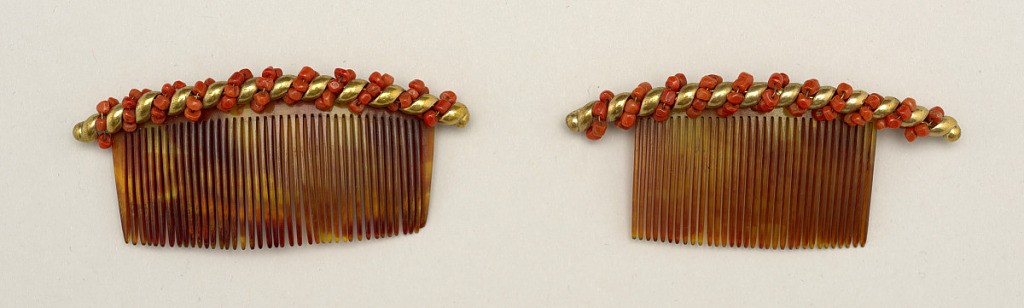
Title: Combs
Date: mid-19th century
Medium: Tortoiseshell, coral, gold
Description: A) and B) Tortoise shell side comb with cresting of gold and coral beads.